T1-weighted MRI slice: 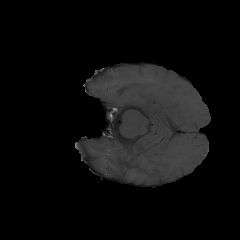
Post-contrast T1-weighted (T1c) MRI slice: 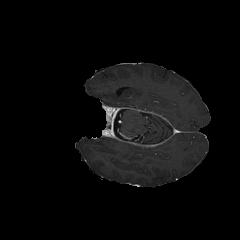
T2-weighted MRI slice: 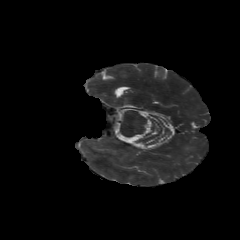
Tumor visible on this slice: no